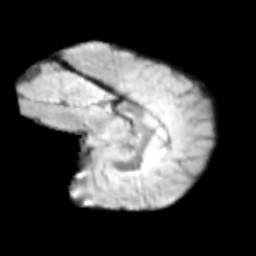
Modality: T2w
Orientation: sagittal
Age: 11
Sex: male
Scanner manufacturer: siemens
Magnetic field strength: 3 T
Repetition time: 3.8 s
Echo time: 0.07 s